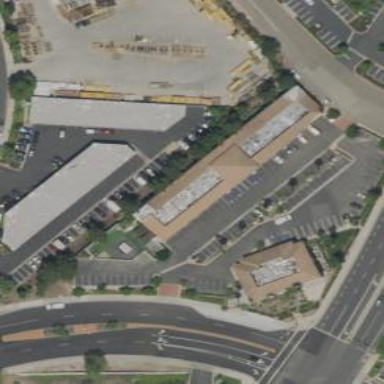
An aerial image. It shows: Retail area.